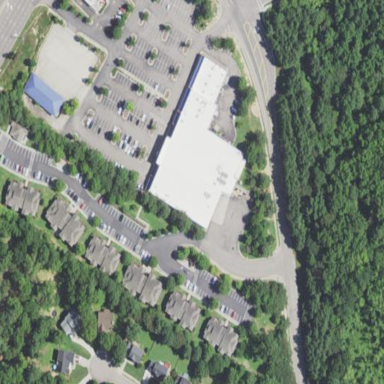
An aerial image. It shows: Commercial building.